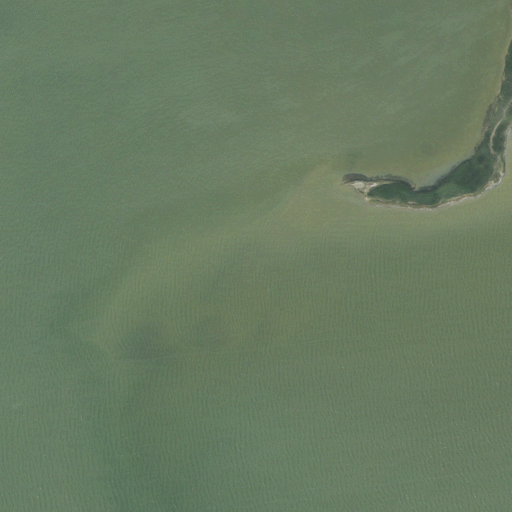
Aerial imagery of cape in Texas named New Bayou Point containing open water and herbaceous wetlands